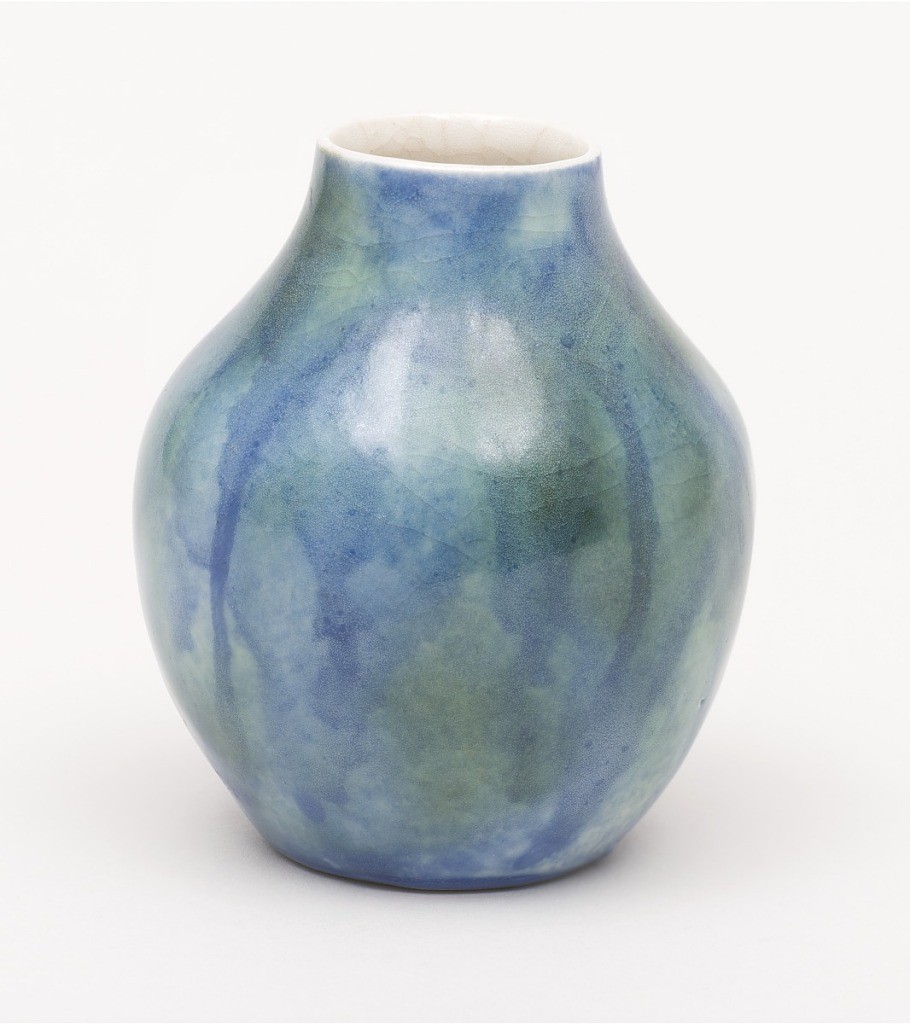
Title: Vase
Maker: M. Louise McLaughlin, 1847 – 1939
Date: ca. 1903
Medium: Porcelain
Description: Molded porcelain body decorated underglaze with mottled blue and green. Clear, semi-matte glaze.